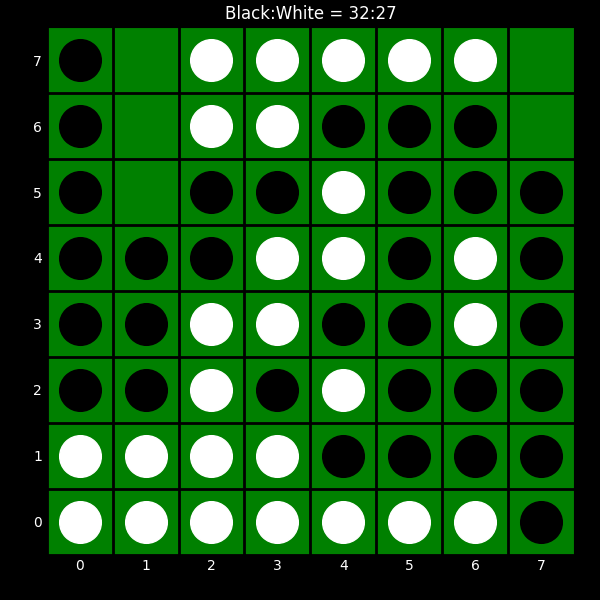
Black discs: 32
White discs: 27